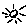
Label: sun